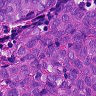
Metastatic tissue present: yes